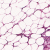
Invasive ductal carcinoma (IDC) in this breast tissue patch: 0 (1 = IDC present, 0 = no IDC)